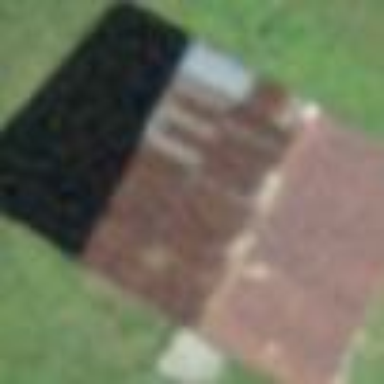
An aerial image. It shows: Hut.